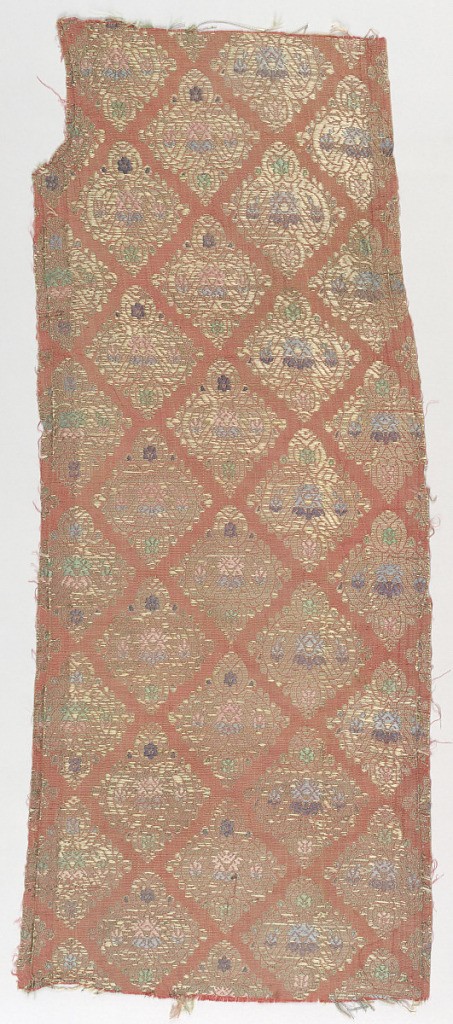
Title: Fragments
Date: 19th century
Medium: silk, metallic thread Technique: woven
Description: Orange ground with diamond-shaped lozenges in a staggered horizontal repeat containing plant and flower forms in gold thread, pink, purple, green, and blue.